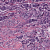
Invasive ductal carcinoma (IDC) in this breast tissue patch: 1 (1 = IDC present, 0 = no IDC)